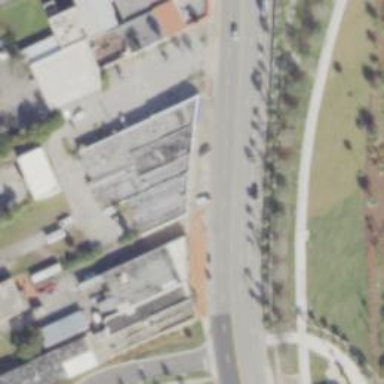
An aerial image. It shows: Commercial building.